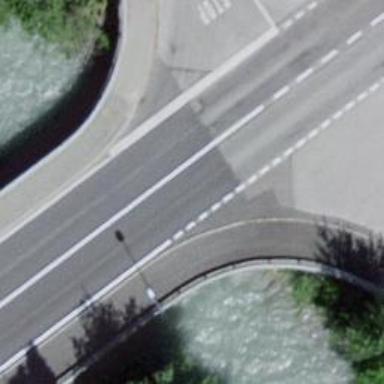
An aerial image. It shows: Sidewalk bridge over footway.